一年级 · 算术
一摆, 填一填。

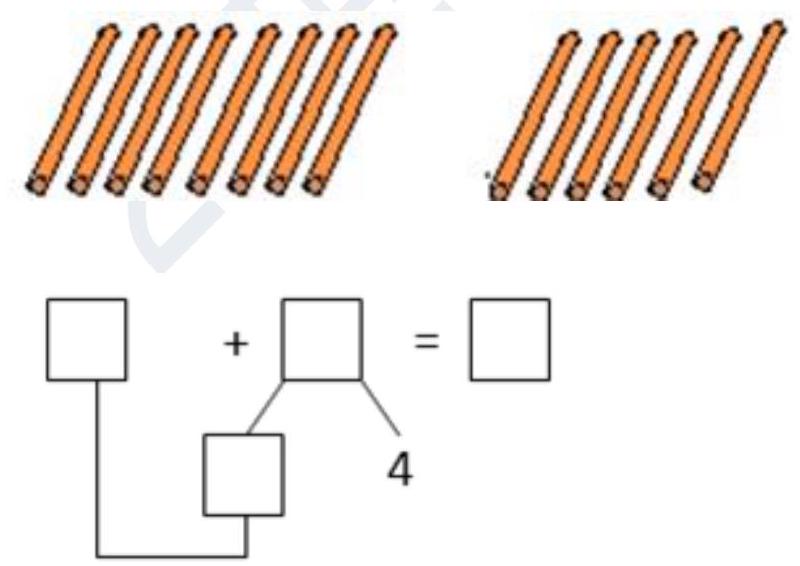
答案: 8,6,2,14$